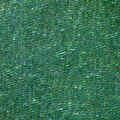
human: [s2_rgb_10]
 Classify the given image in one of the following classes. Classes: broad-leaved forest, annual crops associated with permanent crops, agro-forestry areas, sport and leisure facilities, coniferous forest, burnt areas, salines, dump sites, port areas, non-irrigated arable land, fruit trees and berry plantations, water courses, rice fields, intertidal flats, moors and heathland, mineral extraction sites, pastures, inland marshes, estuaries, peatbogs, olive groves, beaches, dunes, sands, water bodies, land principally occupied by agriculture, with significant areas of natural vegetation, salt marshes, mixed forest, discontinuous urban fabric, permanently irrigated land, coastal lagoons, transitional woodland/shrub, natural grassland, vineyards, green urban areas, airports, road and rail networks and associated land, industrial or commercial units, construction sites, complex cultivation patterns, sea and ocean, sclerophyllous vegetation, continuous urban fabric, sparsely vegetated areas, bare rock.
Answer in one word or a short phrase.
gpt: sea and ocean